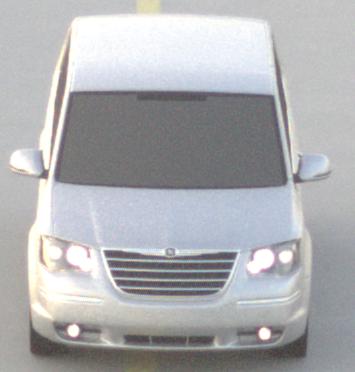
Make: Chrysler
Model: Grand Voyager 3.8
Detailed model: Grand Voyager
Model produced from: 2008/03
Model produced until: 2010/12
Doors: 5
Color: white
Road condition: dry road
Daytime: sunrise or sunset
Contrast: low contrast